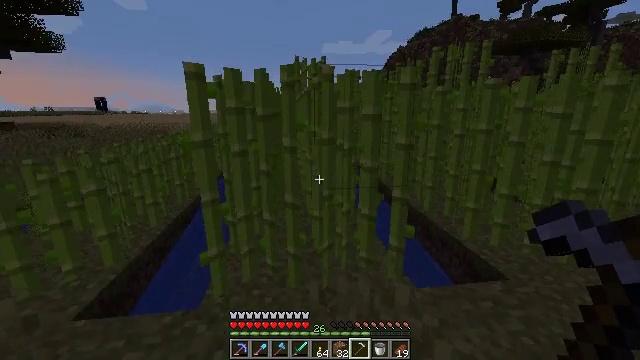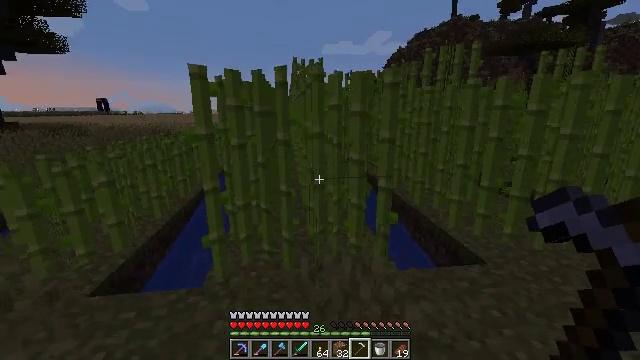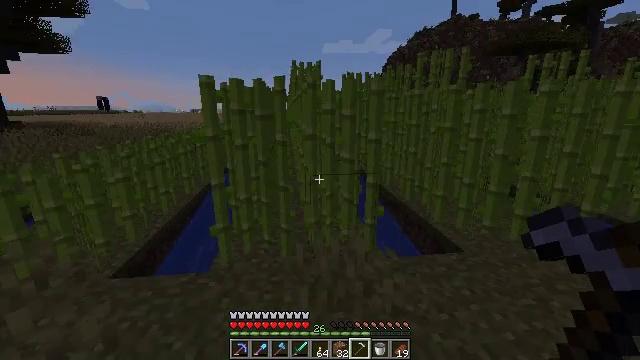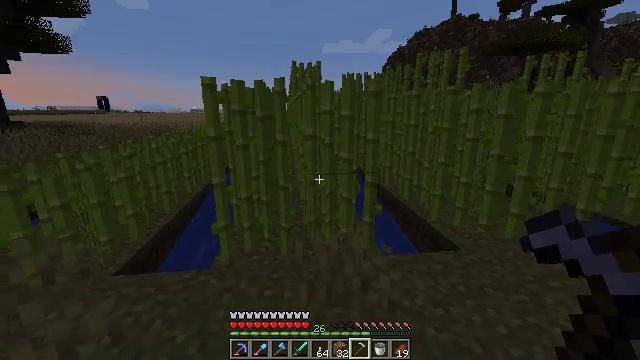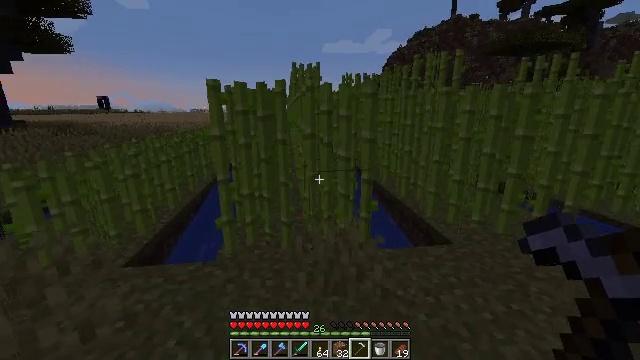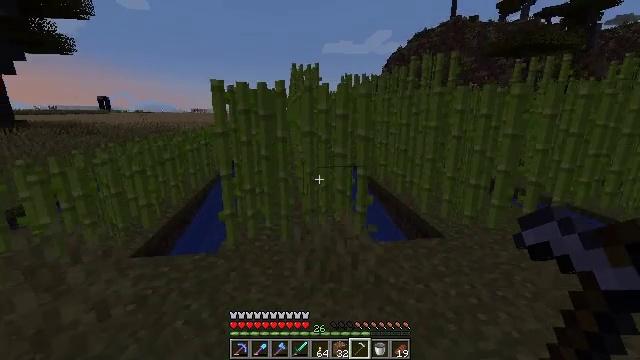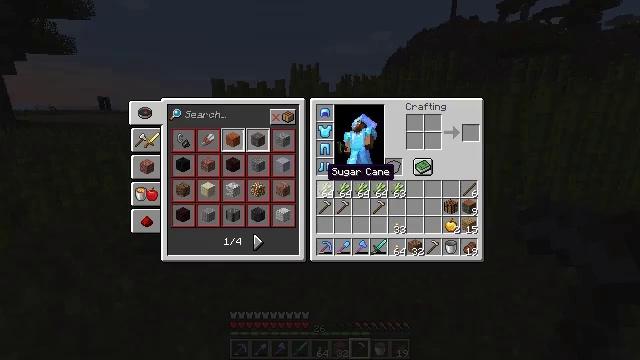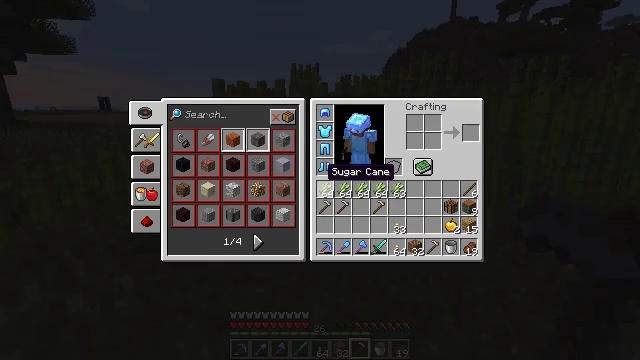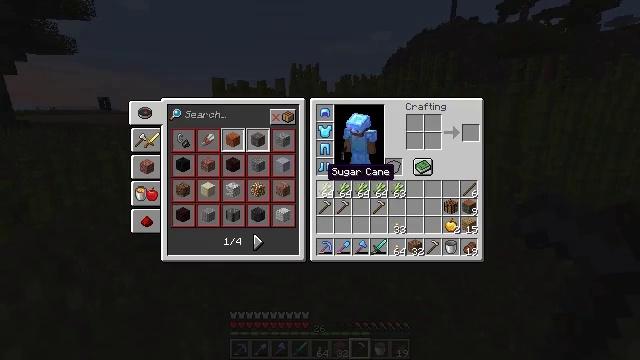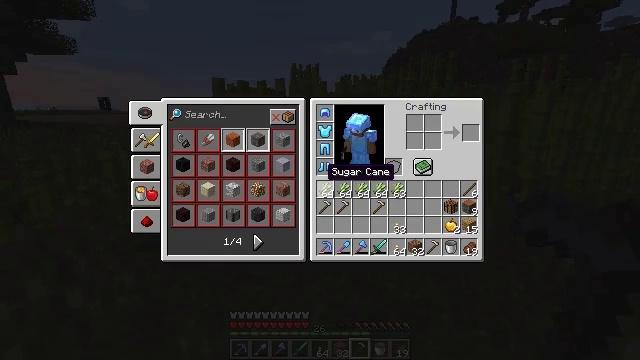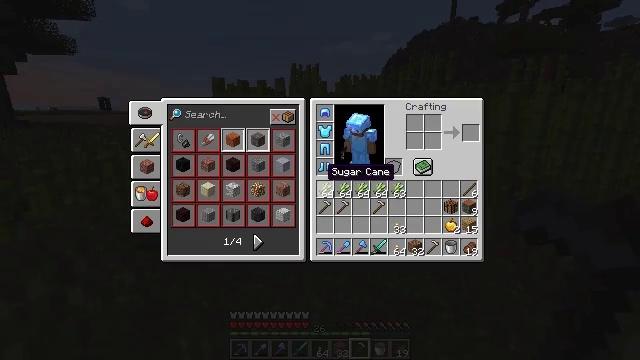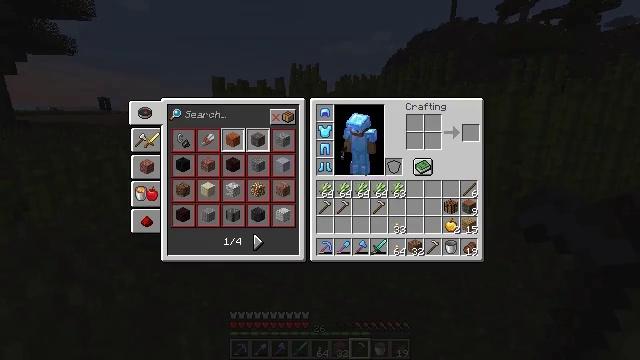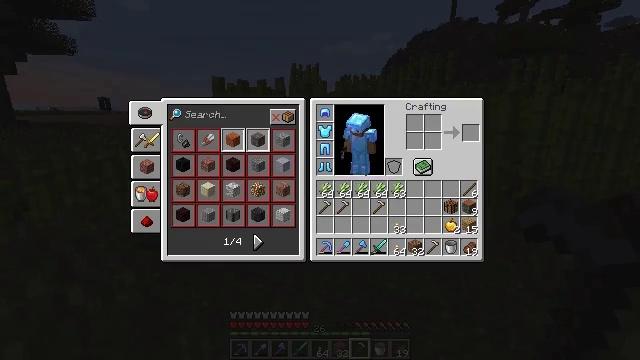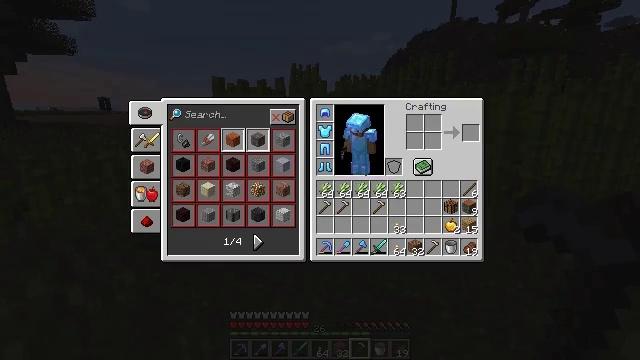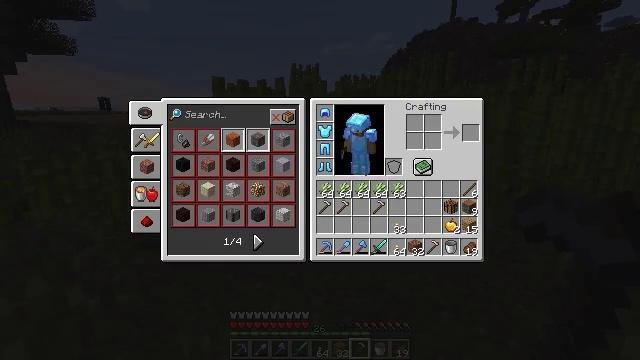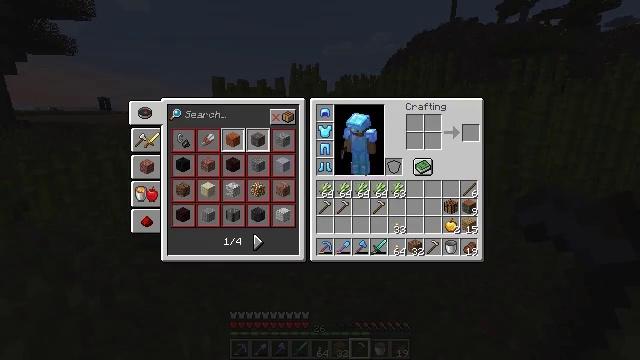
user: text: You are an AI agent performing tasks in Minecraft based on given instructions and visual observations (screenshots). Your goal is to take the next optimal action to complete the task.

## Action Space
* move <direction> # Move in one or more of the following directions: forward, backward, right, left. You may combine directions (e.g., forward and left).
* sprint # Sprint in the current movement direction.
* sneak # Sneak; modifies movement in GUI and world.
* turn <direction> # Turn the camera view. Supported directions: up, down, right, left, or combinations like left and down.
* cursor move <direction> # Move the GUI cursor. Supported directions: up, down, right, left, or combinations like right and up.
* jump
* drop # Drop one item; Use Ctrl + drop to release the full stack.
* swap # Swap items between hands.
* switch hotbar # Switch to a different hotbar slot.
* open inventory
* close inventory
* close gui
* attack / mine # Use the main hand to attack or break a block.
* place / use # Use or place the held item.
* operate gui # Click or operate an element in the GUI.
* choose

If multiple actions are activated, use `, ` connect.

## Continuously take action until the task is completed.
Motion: motion action
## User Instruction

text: Break the sugar cane.
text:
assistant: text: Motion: move back
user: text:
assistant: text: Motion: move back
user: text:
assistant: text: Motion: move back
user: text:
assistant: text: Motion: no_op
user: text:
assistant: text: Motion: no_op
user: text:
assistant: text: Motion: open inventory
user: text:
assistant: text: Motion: open inventory
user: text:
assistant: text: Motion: open inventory
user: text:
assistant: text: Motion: open inventory
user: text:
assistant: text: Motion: no_op
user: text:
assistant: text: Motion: no_op
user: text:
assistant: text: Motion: no_op
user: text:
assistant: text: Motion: no_op
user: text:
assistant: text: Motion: no_op
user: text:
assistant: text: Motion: no_op
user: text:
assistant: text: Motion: no_op
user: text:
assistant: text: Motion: no_op
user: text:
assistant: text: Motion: no_op
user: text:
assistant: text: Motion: no_op
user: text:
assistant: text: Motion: no_op
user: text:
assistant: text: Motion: no_op
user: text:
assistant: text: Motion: turn right
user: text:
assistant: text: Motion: turn right
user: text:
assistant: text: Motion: turn up
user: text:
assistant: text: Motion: turn left and up
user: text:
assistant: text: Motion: move forward, turn left and up
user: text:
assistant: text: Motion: move forward, turn up
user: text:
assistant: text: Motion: move forward
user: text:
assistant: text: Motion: move forward, turn left and up
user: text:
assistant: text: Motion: move forward, turn left, attack / mine